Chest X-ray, AP view. Patient: 27 years old, sex F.
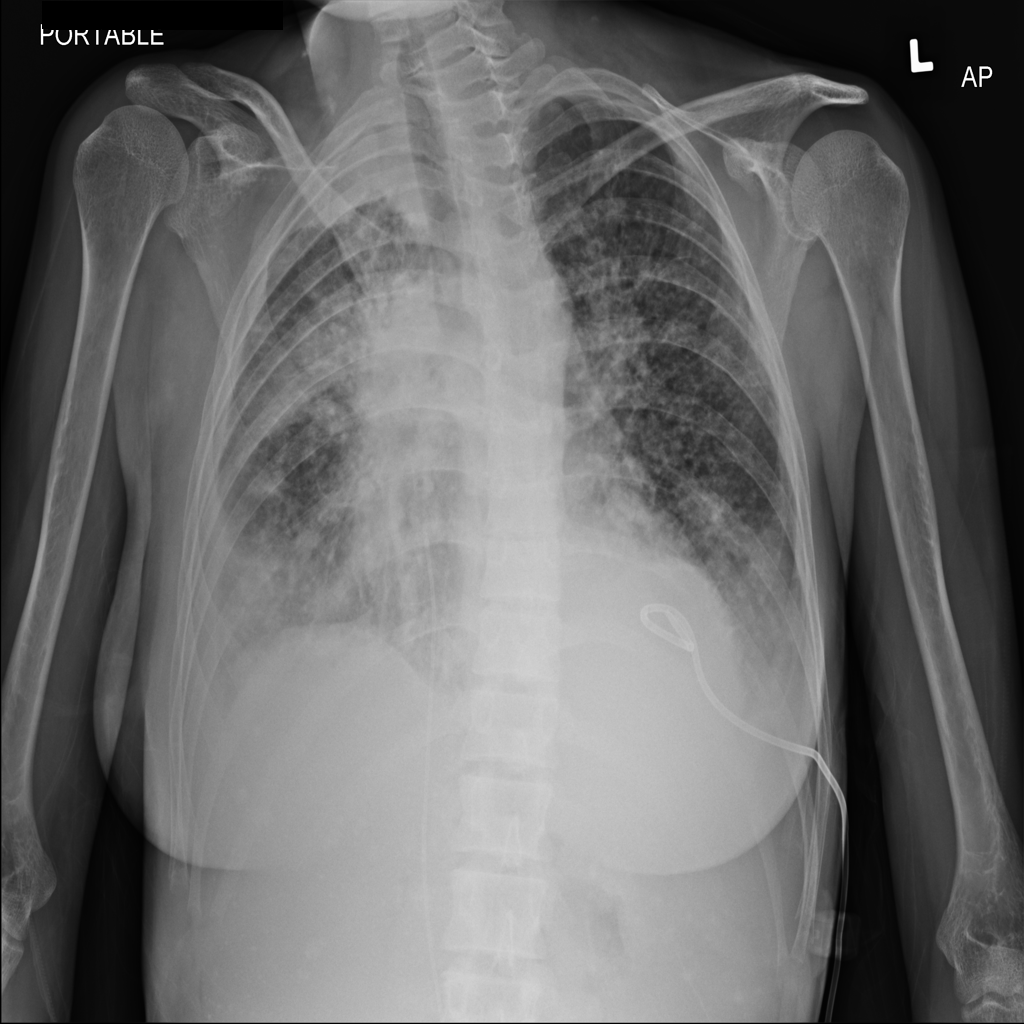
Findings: No Finding